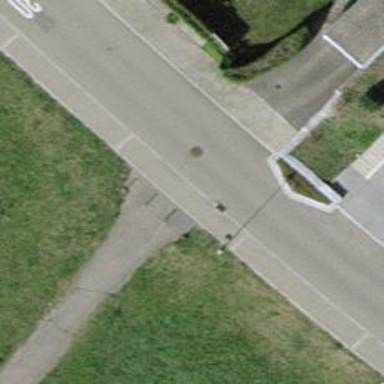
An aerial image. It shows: Paved footway.